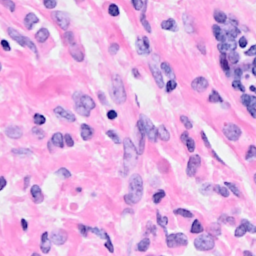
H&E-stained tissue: Breast